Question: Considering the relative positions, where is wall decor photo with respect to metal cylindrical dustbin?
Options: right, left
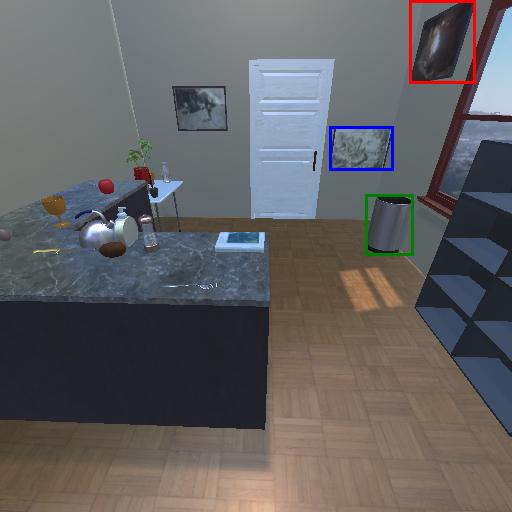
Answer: right